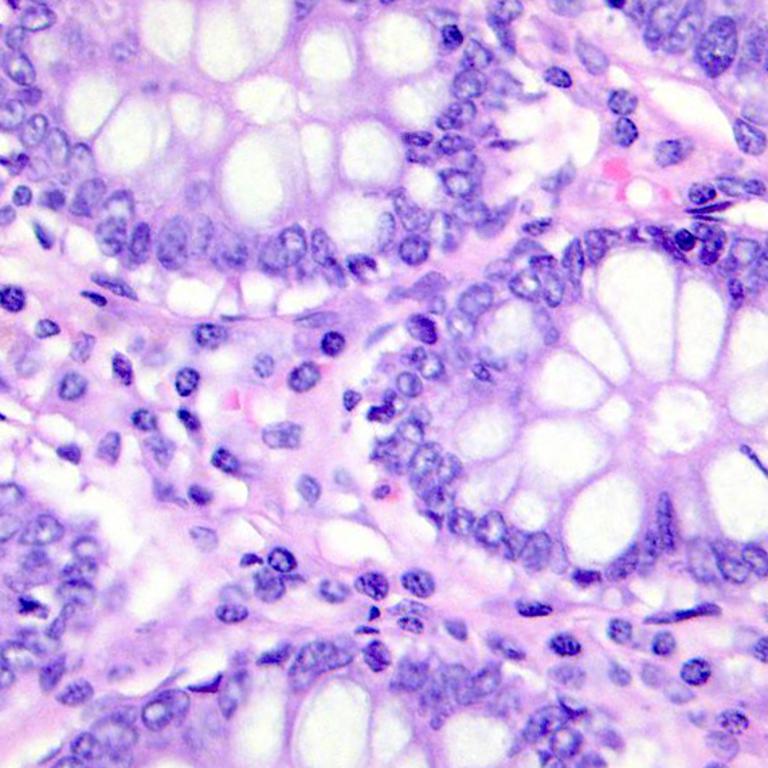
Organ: colon
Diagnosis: benign